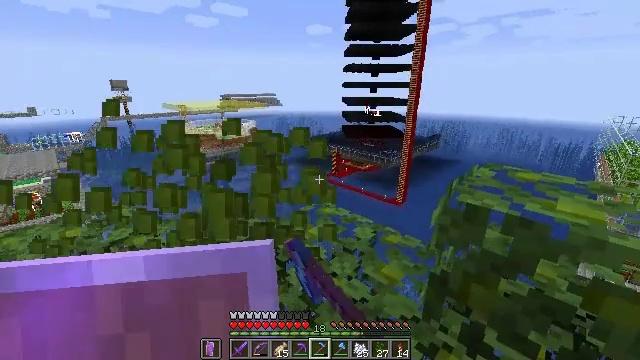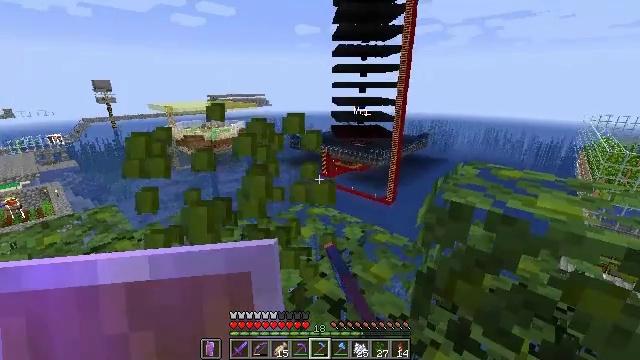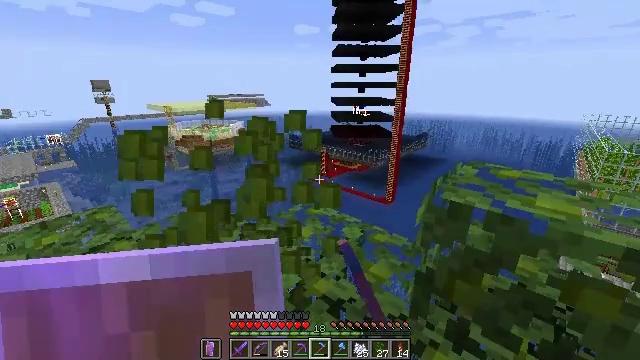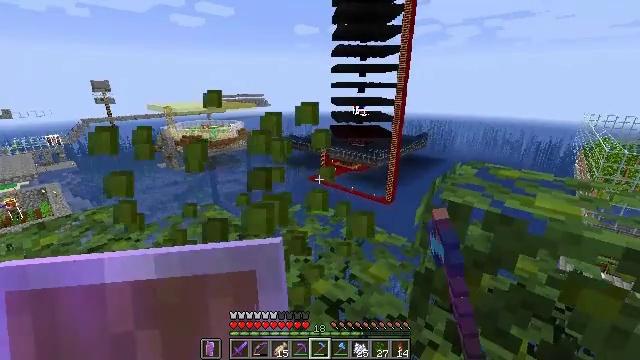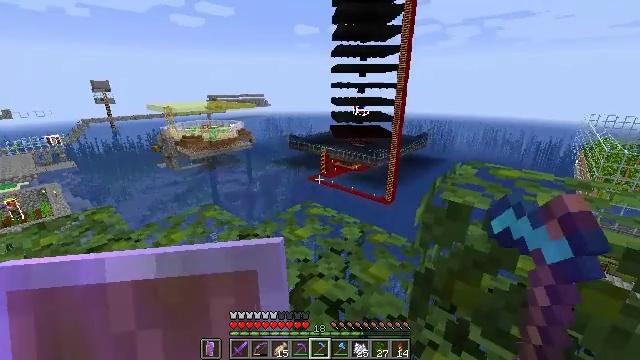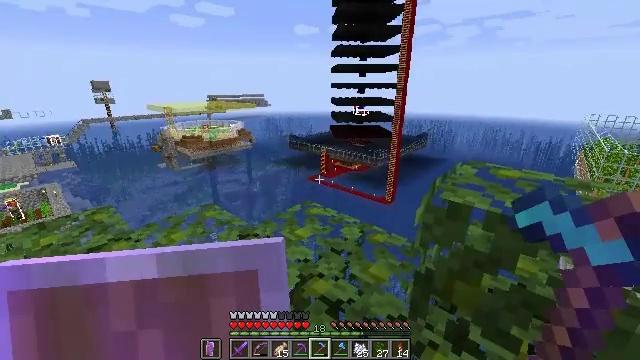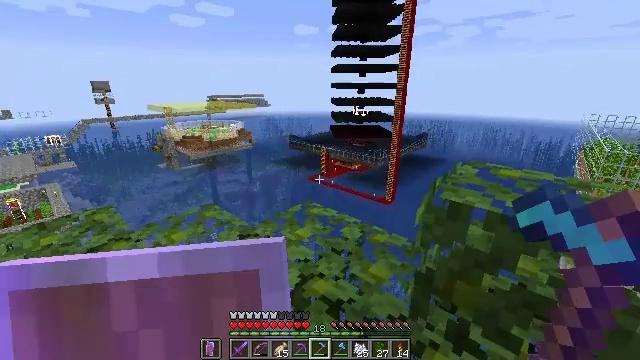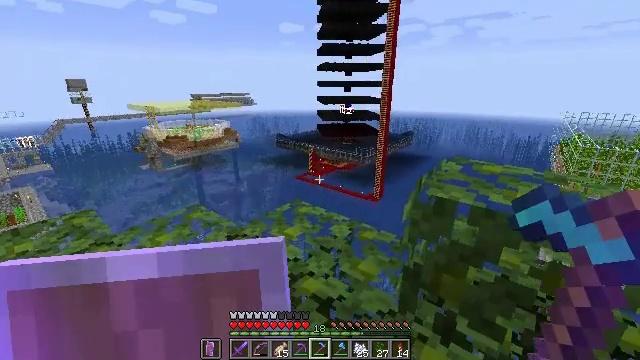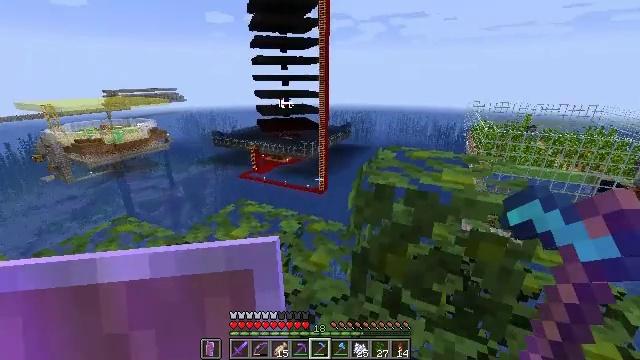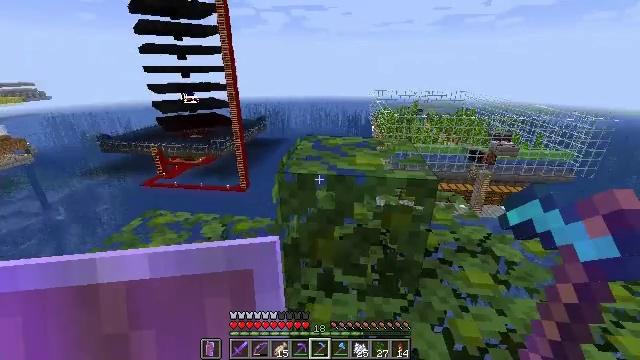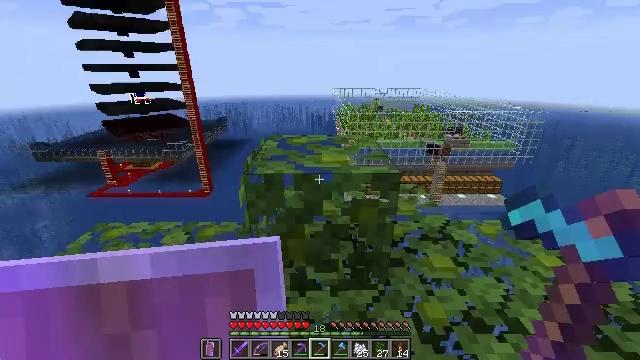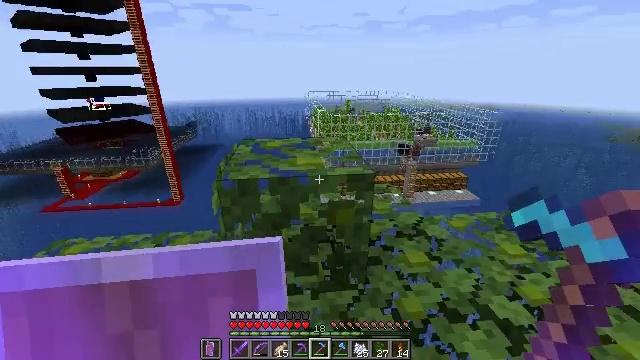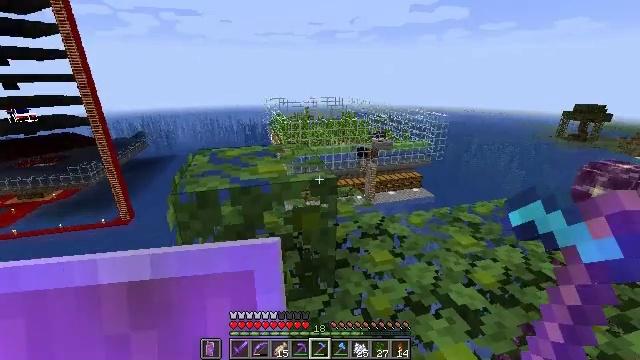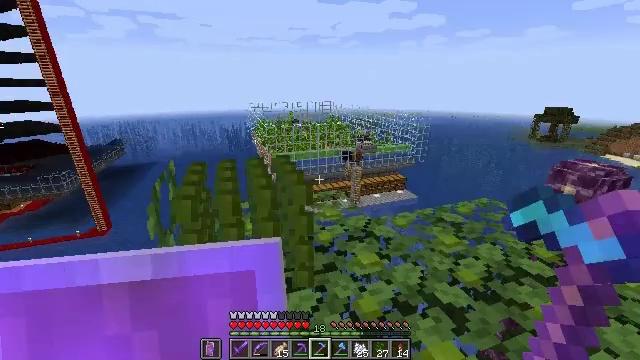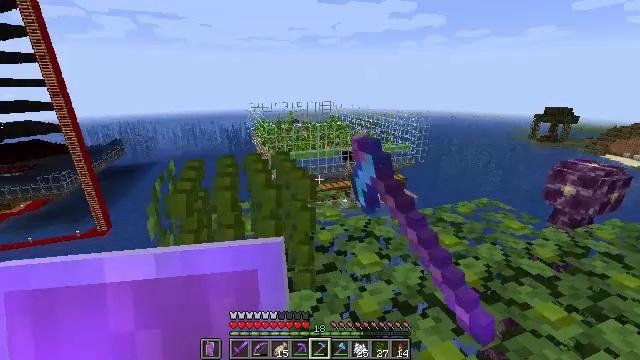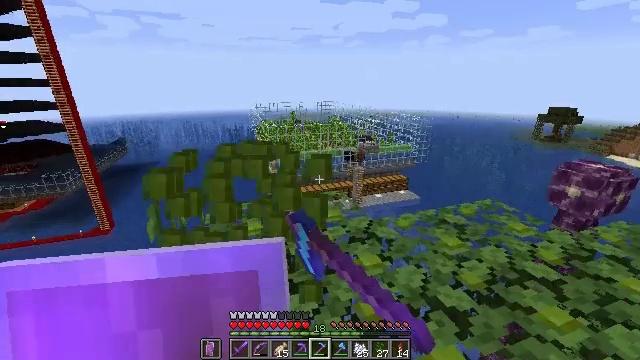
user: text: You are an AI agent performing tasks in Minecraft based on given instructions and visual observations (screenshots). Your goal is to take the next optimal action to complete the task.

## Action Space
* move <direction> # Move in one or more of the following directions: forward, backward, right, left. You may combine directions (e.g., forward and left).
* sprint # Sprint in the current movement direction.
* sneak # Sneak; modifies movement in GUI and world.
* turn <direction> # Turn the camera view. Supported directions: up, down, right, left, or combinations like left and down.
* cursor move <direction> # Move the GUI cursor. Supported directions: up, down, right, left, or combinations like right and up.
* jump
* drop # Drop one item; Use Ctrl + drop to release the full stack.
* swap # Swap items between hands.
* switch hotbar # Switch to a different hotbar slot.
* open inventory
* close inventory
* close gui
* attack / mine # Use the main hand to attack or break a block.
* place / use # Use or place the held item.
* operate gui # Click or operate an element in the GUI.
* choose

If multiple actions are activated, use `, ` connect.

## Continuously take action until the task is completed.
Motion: motion action
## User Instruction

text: Gather jungle leaves from the tree.
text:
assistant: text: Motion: turn right, attack / mine
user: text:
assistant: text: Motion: attack / mine
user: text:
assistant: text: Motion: attack / mine
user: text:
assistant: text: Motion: attack / mine
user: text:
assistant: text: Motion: no_op
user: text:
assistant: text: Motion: no_op
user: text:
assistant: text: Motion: turn right
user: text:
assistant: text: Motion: turn right and down
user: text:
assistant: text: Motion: turn right and down
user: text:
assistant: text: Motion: turn right
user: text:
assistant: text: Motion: turn right
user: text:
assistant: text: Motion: turn right and up
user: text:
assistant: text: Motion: turn right, attack / mine
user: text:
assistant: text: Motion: attack / mine
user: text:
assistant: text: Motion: move forward, attack / mine
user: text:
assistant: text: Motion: move forward, turn left
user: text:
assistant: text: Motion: move forward, turn left
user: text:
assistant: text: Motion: move forward, turn left
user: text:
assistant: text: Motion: move forward, turn left
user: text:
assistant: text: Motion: move forward, turn left
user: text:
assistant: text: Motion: move forward, turn left
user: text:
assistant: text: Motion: turn left
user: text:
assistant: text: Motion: turn left
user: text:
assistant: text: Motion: turn left
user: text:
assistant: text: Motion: turn left
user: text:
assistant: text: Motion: turn left
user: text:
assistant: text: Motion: turn left
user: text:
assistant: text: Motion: no_op
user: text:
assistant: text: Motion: no_op
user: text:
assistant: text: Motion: no_op